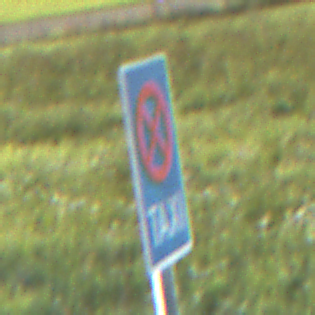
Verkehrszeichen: Taxenstand
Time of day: MorningAfternoon
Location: Outdoor (Nature)
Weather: Clear
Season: NotSpecified
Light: Natural